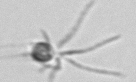
Label: Ophiaster